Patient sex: M
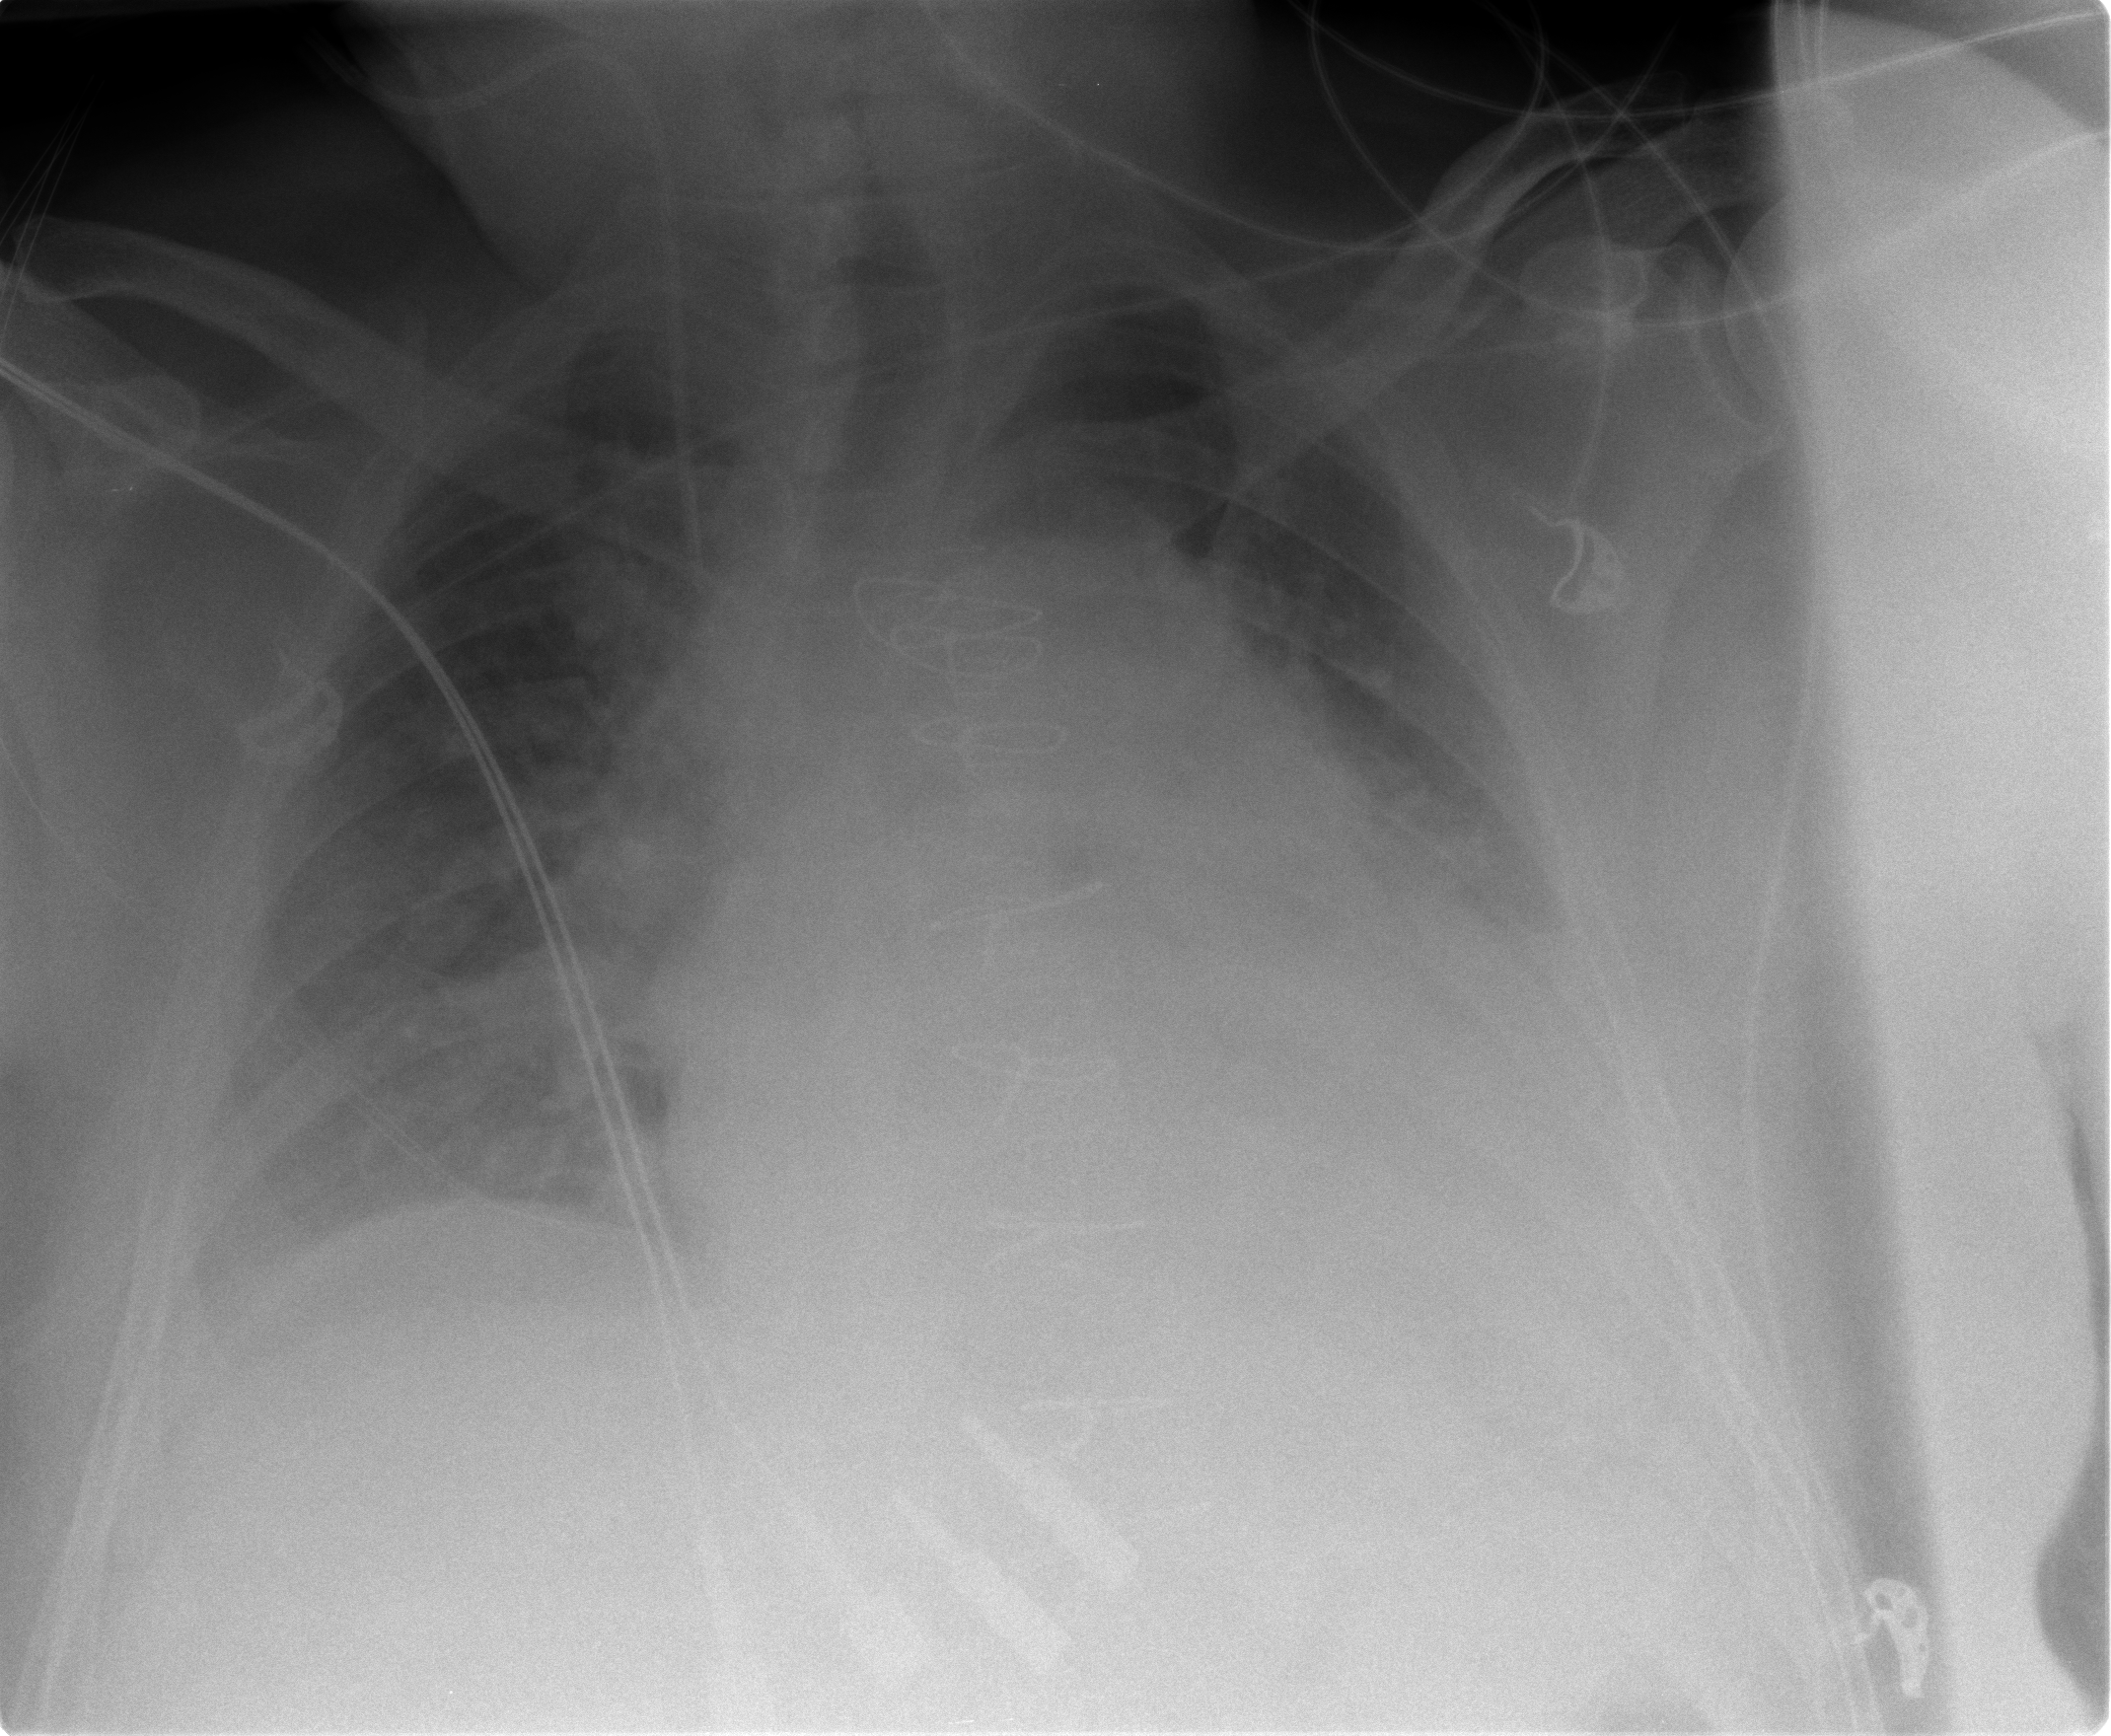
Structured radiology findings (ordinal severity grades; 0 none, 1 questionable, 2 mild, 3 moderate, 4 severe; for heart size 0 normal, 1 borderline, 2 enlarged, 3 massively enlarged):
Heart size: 3
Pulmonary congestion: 3
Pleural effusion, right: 2
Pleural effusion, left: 2
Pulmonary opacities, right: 1
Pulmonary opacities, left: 0
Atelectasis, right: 2
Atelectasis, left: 2